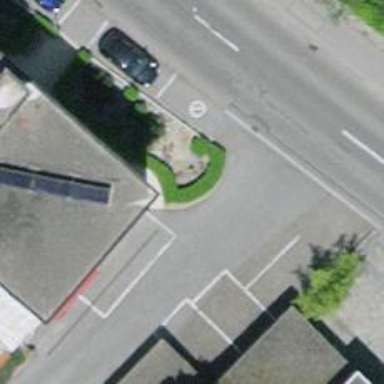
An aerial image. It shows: Hedge barrier.